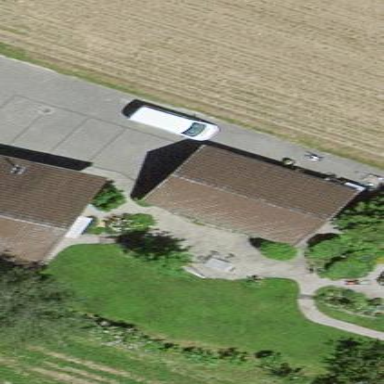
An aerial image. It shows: Garage building.